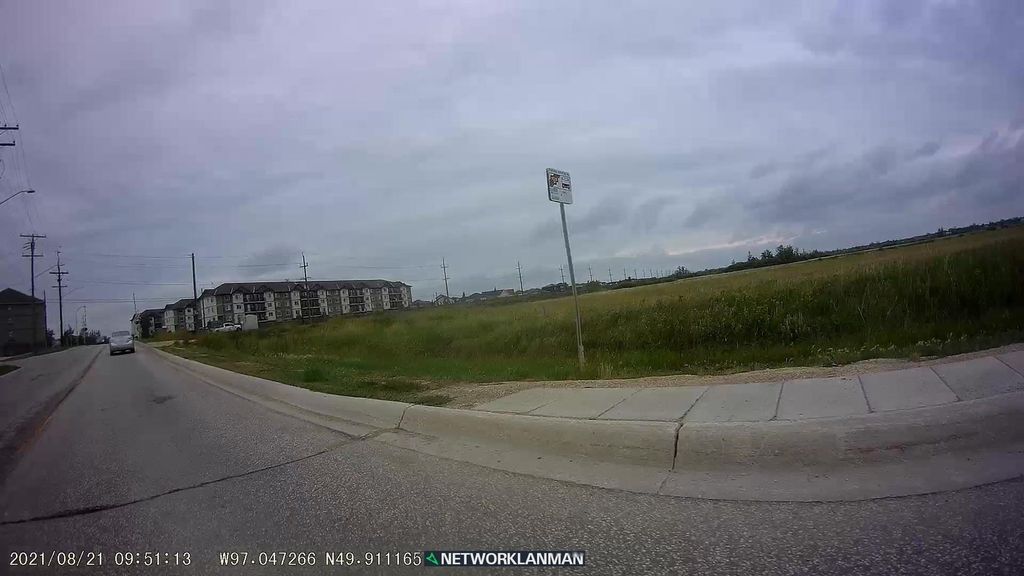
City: winnipeg